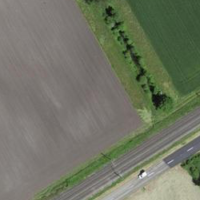
EUNIS habitat code: 52
Species observed at this site:
Maniola jurtina
Aphantopus hyperantus
Roeseliana roeselii